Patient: sex M, age 63
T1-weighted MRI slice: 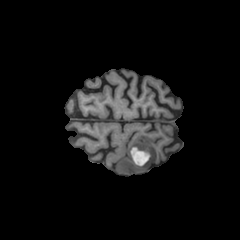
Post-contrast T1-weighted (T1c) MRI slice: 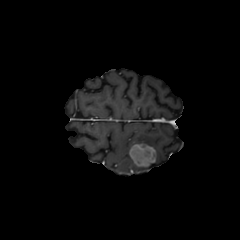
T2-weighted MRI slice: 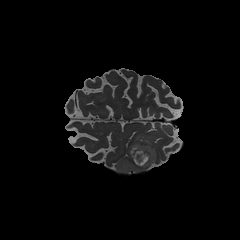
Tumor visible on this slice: yes
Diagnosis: Glioblastoma, IDH-wildtype
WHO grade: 4